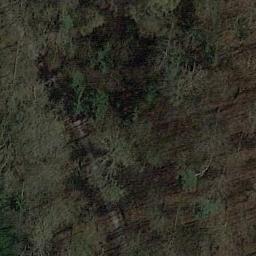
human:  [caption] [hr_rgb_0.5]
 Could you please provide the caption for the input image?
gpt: The forest has some sparse green trees and grass and a road goes through the forest .

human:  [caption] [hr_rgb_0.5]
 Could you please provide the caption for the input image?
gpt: A sparse forest with some withered trees .

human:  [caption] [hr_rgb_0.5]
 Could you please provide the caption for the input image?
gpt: There are some crisscross paths on this land .

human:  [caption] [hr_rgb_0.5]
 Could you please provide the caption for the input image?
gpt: Many withered trees are in a forest .

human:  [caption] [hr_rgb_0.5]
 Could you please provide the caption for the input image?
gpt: The forest is on the bare land .